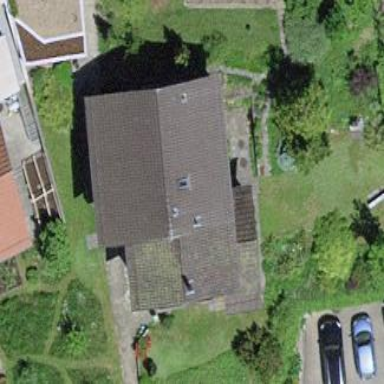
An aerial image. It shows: Semidetached house.